Field crop: maize
Growth stage: 2
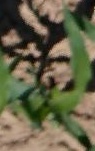
Species: maize